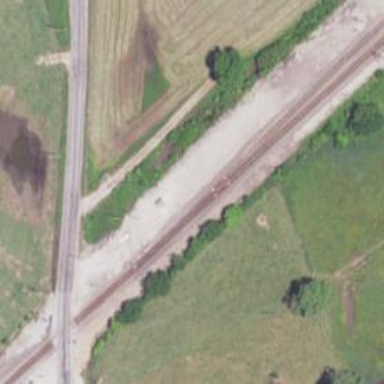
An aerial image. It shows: Spur junction in railway area.